Question: CONTEXT
I am currently working on a Firebase application (in Android). I have set up authentication, storage and the database with no issues to speak of. As the Firebase auth user only has a few properties, I have created a "user" POJO to store additional user information that is not contained inside of the Firebase auth user (ie first name, date of birth, nationality, etc...). The structure of this is shown in the image below:

The UUID in the image is the users respective auth uid. This was achieved as such:
'''
ref.child(users).child(auth.getUid()).setValue(user);
'''
This approach seems in line with the documentation as it allows me restrict write/read to the account owner using the 'auth.uid === $uid' rule. Furthermore, all of the properties inside of the tree map to my POJO as expected.
PROBLEM
My one big problem is that I want to store the users uid inside the POJO. As the UID is currently structured as the objects parent, I am not sure how to map it to the user POJO. I could of course store an additional field in the bottom tree level. However, that seems like pointless data redundancy.
QUESTION
What is the best way to map the uid to a respective "user" POJO class. Ideally I'd be able to fetch 10 users to display, and when one is tapped have the app load a profile activity. This would mean passing the uid of the user, so I can say:
'''
ref.child(users).child(targetUID)
'''
and fetch the tapped user account. This means having their uid.
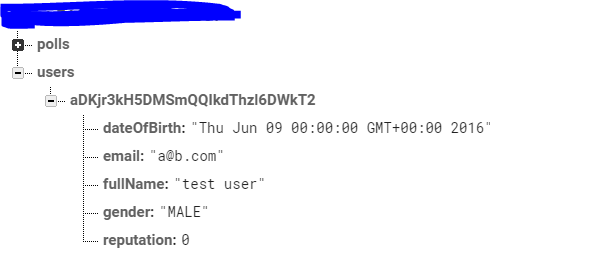
Answer: I had the same problem while using 'FirebaseRecyclerAdapter', so I copied the code and added the following method since the adapter stores the snapshots.
'''
public String getItemKey(int position) {
return mSnapshots.getItem(position).getKey();
}
'''
Now you can just set the user's UID using a setter.
I was thinking something along these lines
User.java
'''
public class User {
private String name;
private String email;
private String UID;
public User() {
}
public String getUID() {
return UID;
}
public void setUID(String UID) {
this.UID = UID;
}
public String getEmail() {
return email;
}
public void setEmail(String email) {
this.email = email;
}
public String getName() {
return name;
}
public void setName(String name) {
this.name = name;
}
}
'''
And in your Firebase adapter's 'populateView()'
'''
String UID;
FirebaseListAdapter<User> searchAdapter = new FirebaseListAdapter<User>(getActivity(), User.class, R.layout.user_layout, mRef) {
@Override
protected void populateView(View v, User model, int position) {
// If you really need to set the UID here
// model.setUID = getRef(position).getKey();
// Otherwise, I would just set a String field as shown
//and pass it with the intent to get the UID
//in the profile Activity
UID = getRef(position).getKey
((TextView) v.findViewById(R.id.text1)).setText(model.getName());
((TextView) v.findViewById(R.id.text2)).setText(model.getEmail());
v.setOnClickListener(MainActivity.this);
}
};
@Override
public void onClick(View v) {
Intent intent = new Intent(this, ProfileActivity.class);
intent.putStringExtra(UID_EXTRA, UID);
startActivity(intent);
}
'''